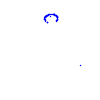
Particle: proton